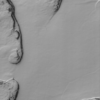
Label: not_dusty